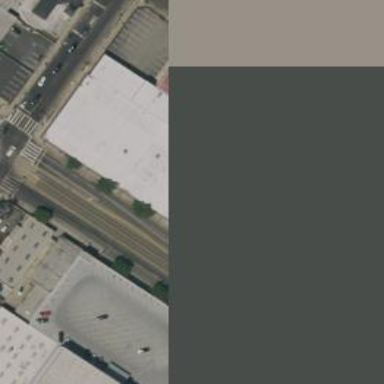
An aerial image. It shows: Warehouse.